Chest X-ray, AP view. Patient: 54 years old, sex F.
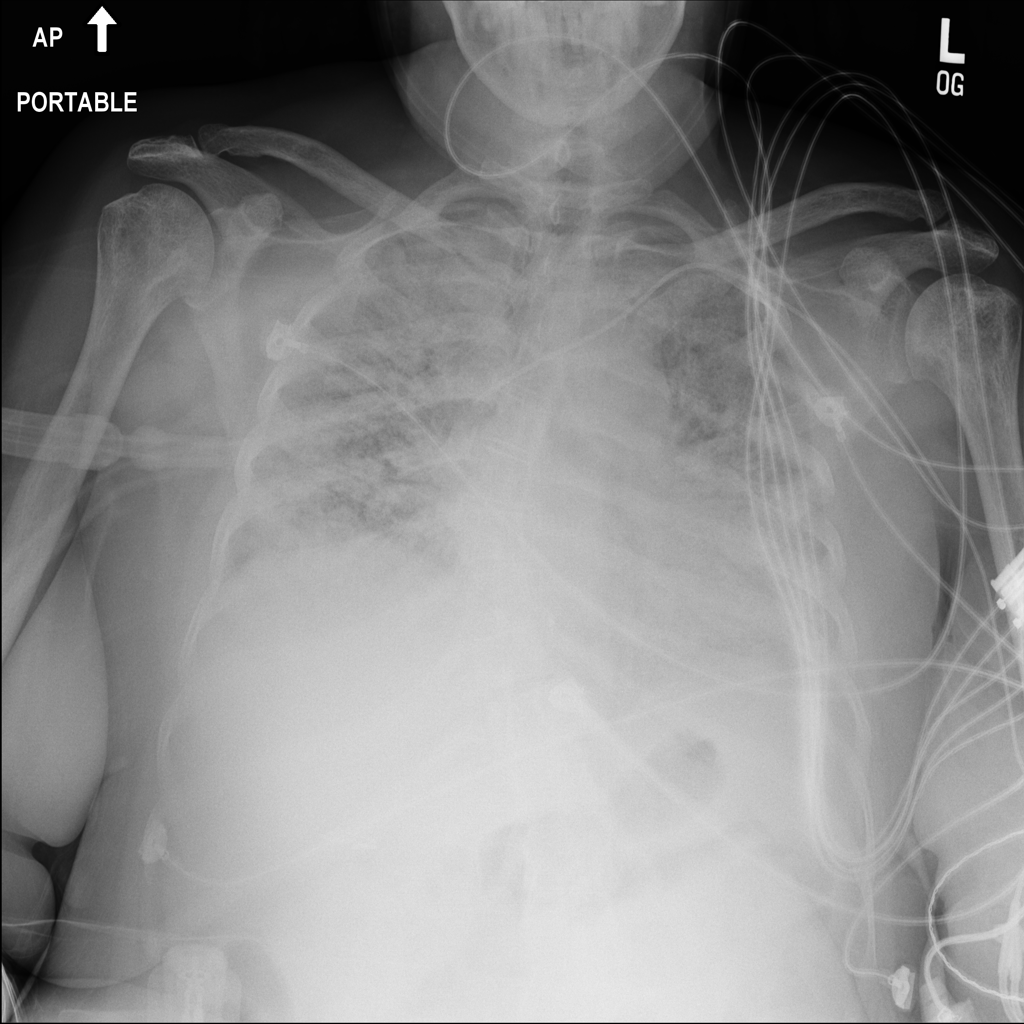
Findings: Edema